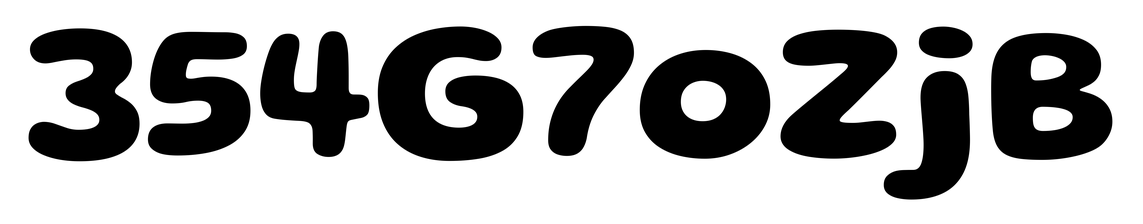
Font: Gluten_Bold